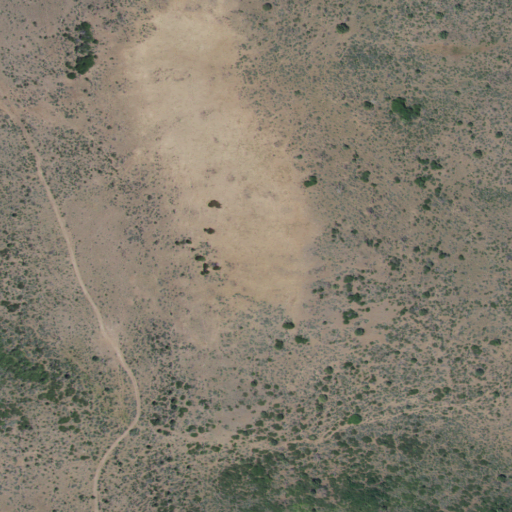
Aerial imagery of ridge(s) in Idaho named Swisher Ridge containing shrub, grassland, and evergreen forest